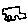
Label: car